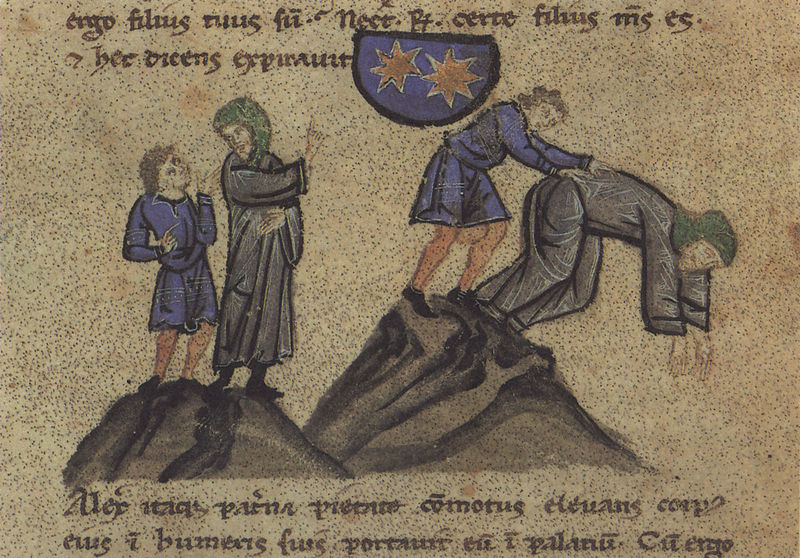
Titel: Alexanderroman
Institution: Leipzig, Stadtbibliothek
Schlagwörter: berg, blau, feder, hand, himmel, mann, menschen, finger, männer, szene, rot, rock, kappe, mütze, wand, bibel, mord, tod, hügel, figur, gewand, kind, schrift, berge, figuren, französisch, detail, zeigen, fallen, foto, buch, gemalt, stern, abgrund, sterne, seite, schuh, pergament, wappen, ermordung, mittelalter, sturz, stürzen, latein, buchmalerei, alexander, auschnitt, manuskript, verrat, minuskel, karolingisch, stoßen, mittelhochdeutsch, schubsen, karolingische minuskel, es, teacher